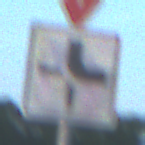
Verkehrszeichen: VerlaufVorfahrtsstrasse4
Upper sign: VorfahrtGewaehren
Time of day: SunriseSunset
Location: Outdoor (Nature)
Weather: PartlyCloudy
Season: NotSpecified
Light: Natural